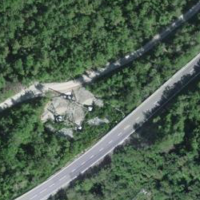
EUNIS habitat code: 43
Species observed at this site:
Cichorium intybus